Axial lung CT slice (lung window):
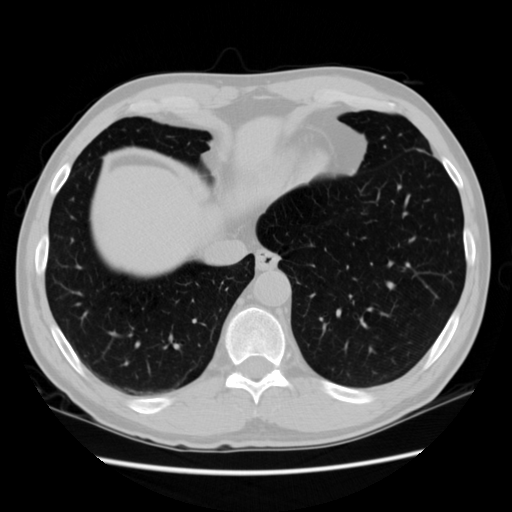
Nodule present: no